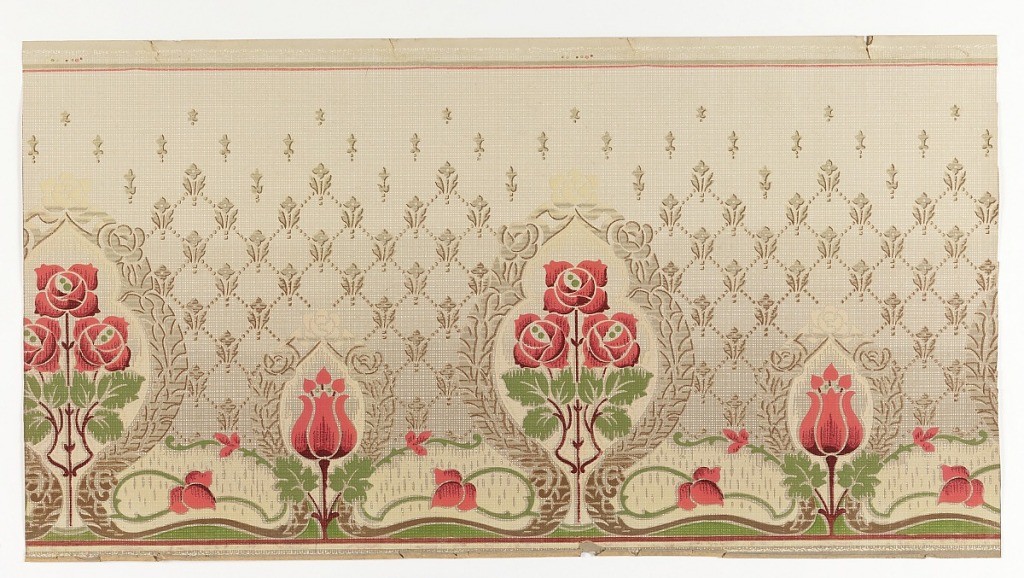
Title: Frieze
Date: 1905–1915
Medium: Machine-printed paper
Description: Grouping of three stylized flowers, set within medallion, alternating with single flower within medallion. The background is a fish-scale pattern with a floral motif at each intersection. Printed in pink, green, yellow and brown on tan ground.